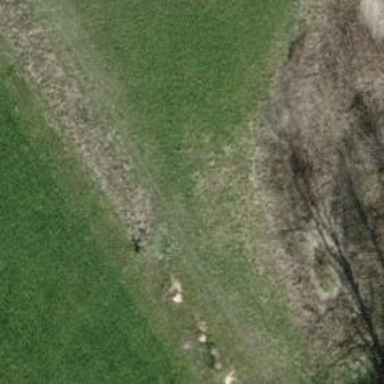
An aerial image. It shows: Unpaved path.